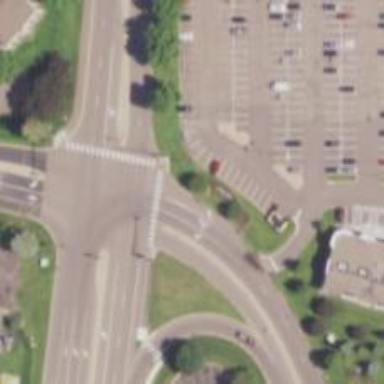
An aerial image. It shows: Asphalt cycleway with marked crossing.